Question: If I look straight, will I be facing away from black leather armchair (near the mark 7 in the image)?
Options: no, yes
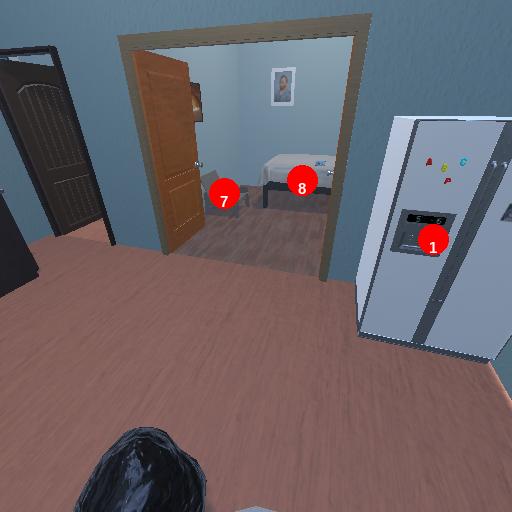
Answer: no